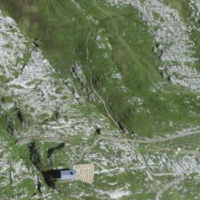
EUNIS habitat code: 26
Species observed at this site:
Erinus alpinus